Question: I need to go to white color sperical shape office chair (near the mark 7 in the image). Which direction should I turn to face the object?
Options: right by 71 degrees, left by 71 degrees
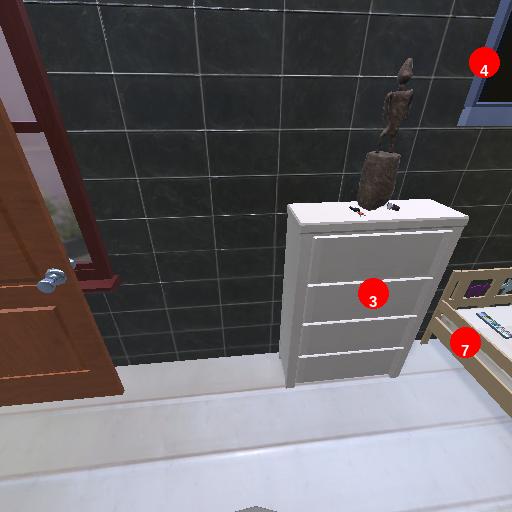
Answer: right by 71 degrees